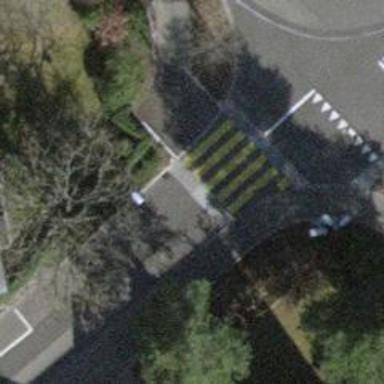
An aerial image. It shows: Zebra crossing on the road.